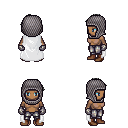
a pixel art fantasy rpg character, female body template, human, dark skin, white cape, metal pants, white long mohawk hairstyle, chain hood, metal gloves, brown shoes, four views (front, back, left, right), 2x2 character sprite sheet, small pixel art, hard edges, no anti-aliasing